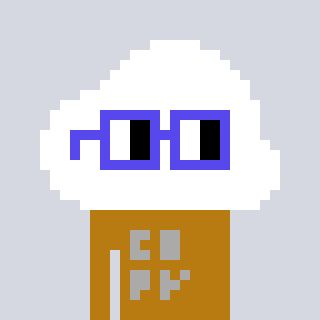
a pixel art character with square blue glasses, a cloud-shaped head and a gold-colored body on a cool background